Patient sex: M
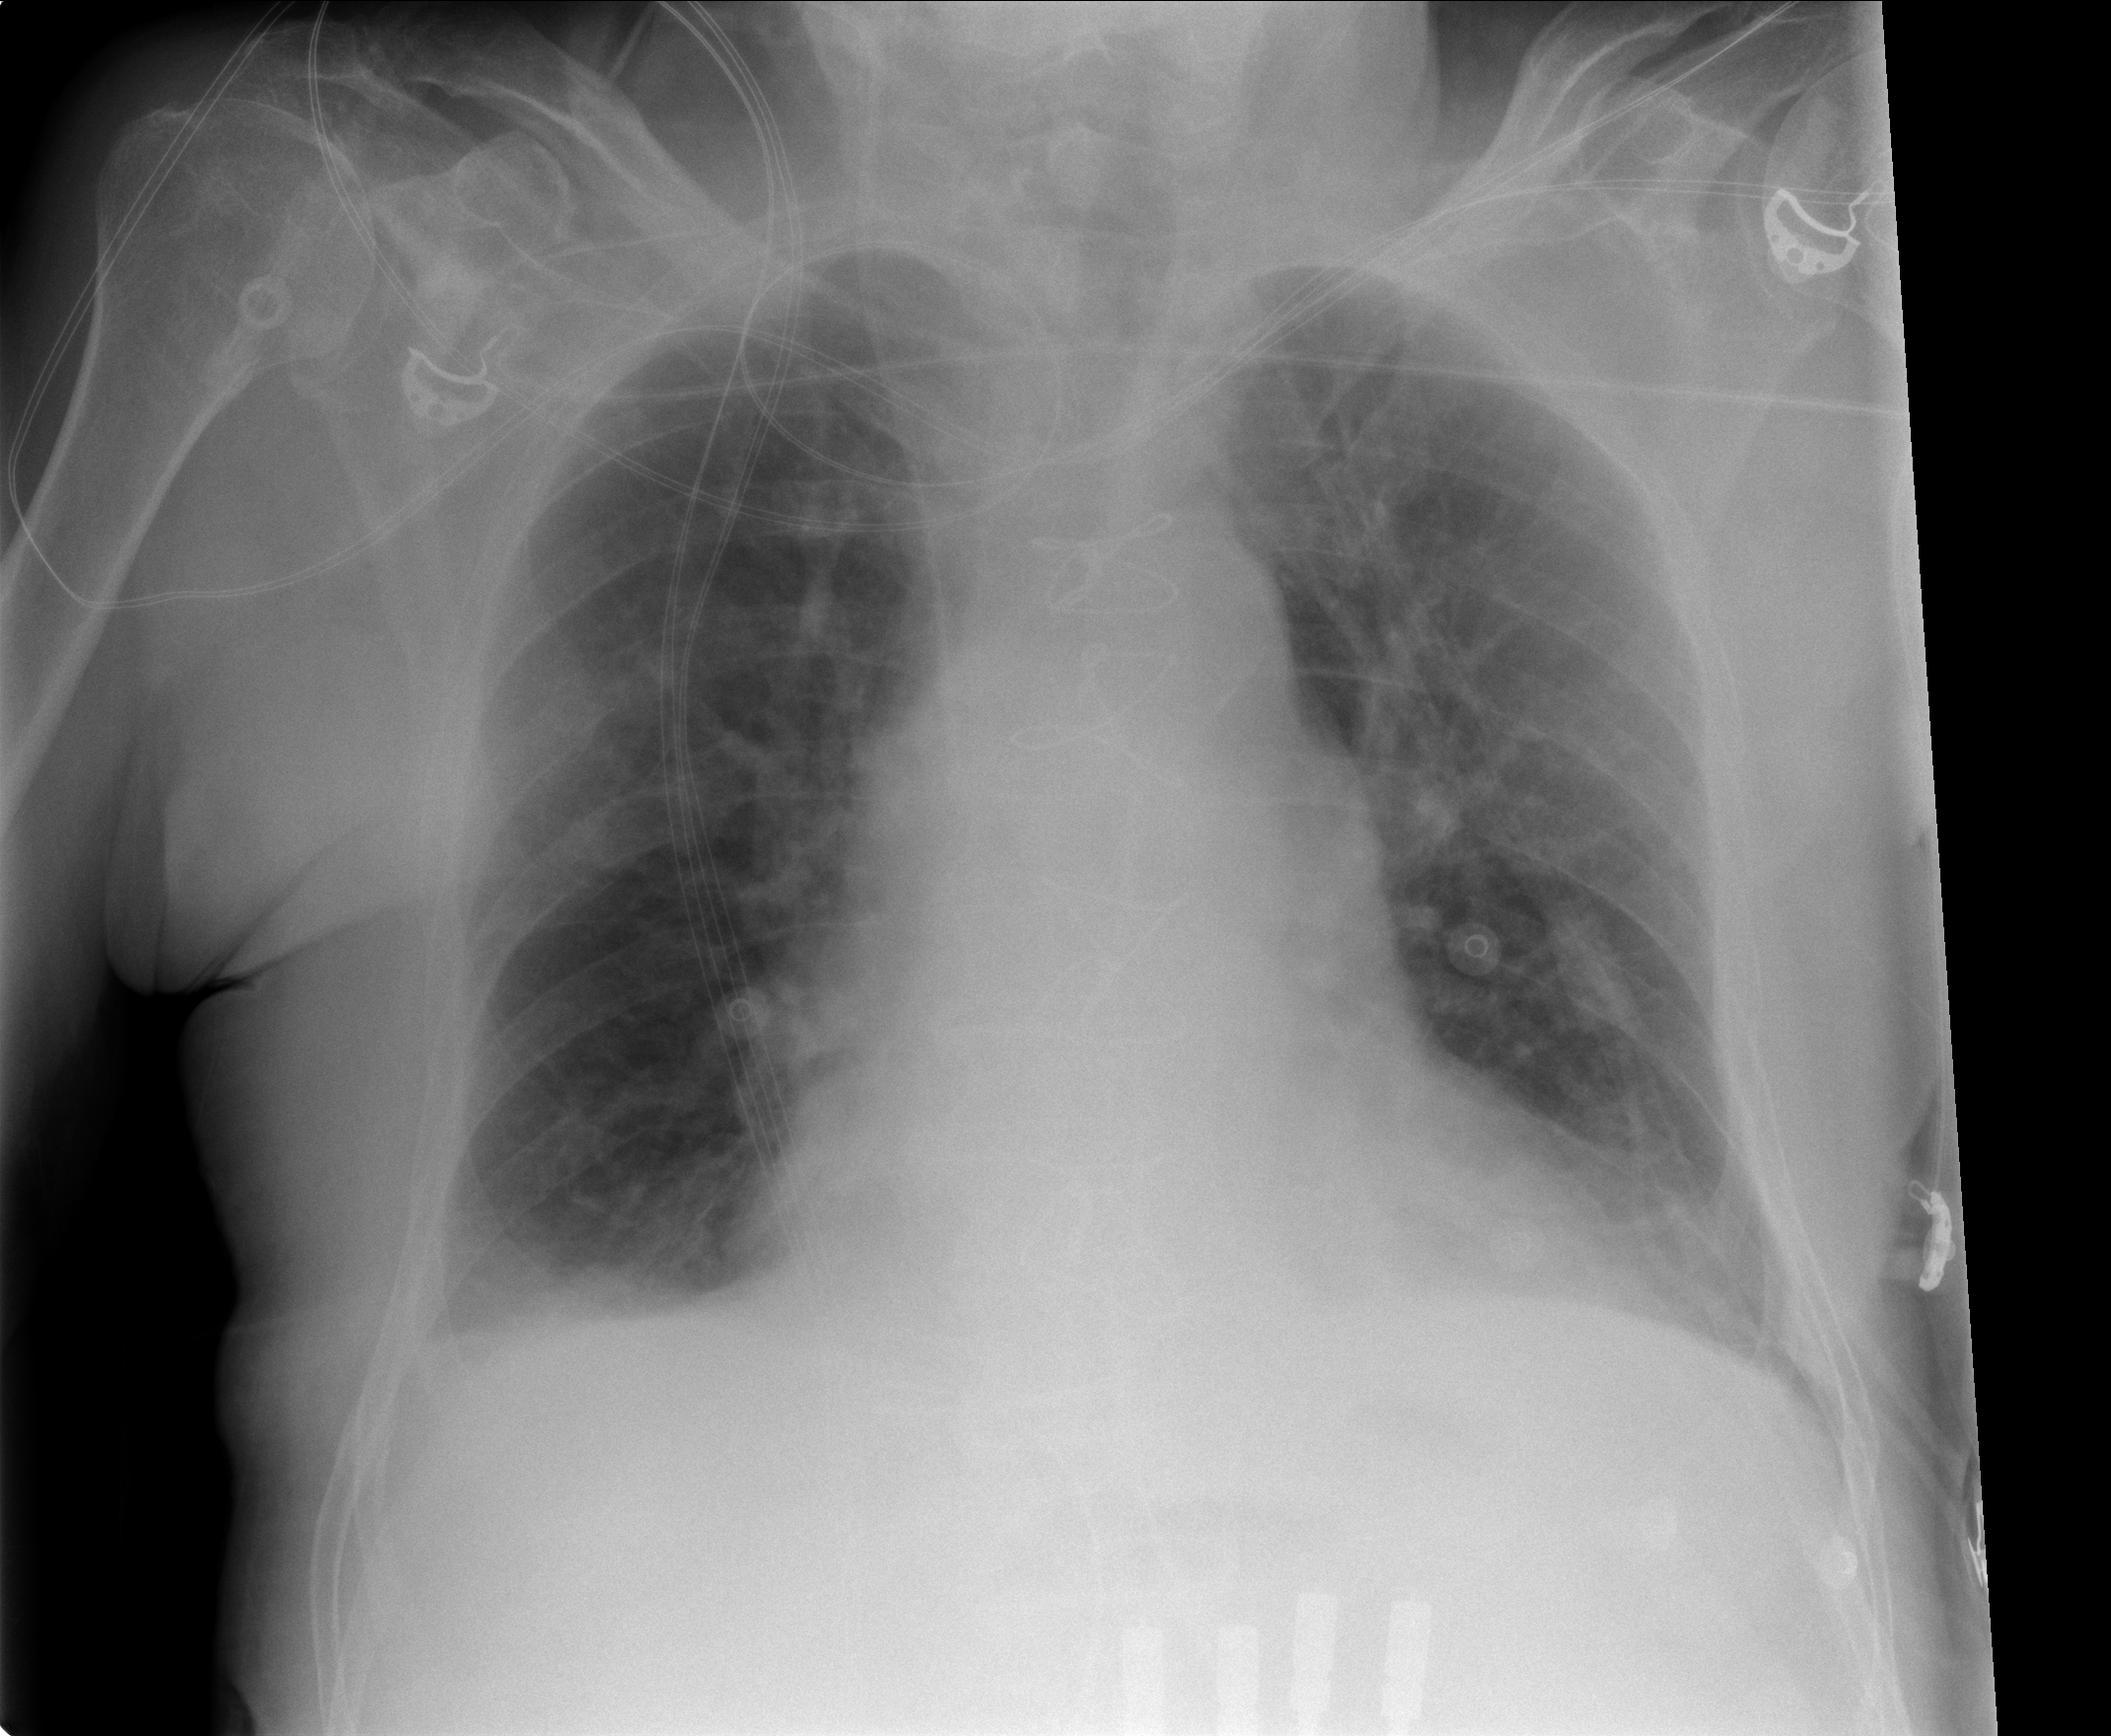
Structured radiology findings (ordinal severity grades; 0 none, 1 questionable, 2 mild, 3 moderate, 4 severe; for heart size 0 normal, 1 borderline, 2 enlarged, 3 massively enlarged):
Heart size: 1
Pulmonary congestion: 2
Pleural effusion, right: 1
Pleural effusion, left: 0
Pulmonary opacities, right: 0
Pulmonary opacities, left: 1
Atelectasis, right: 2
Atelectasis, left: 2